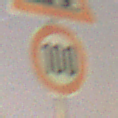
Verkehrszeichen: Geschwindigkeit100
Zusatzzeichen oben: SteinschlagLinks
Umgebung: Outdoor, Suburban
Tageszeit: Night
Wetter: Clear
Licht: Artificial
Jahreszeit: NotSpecified
Kontrast: MediumContrast